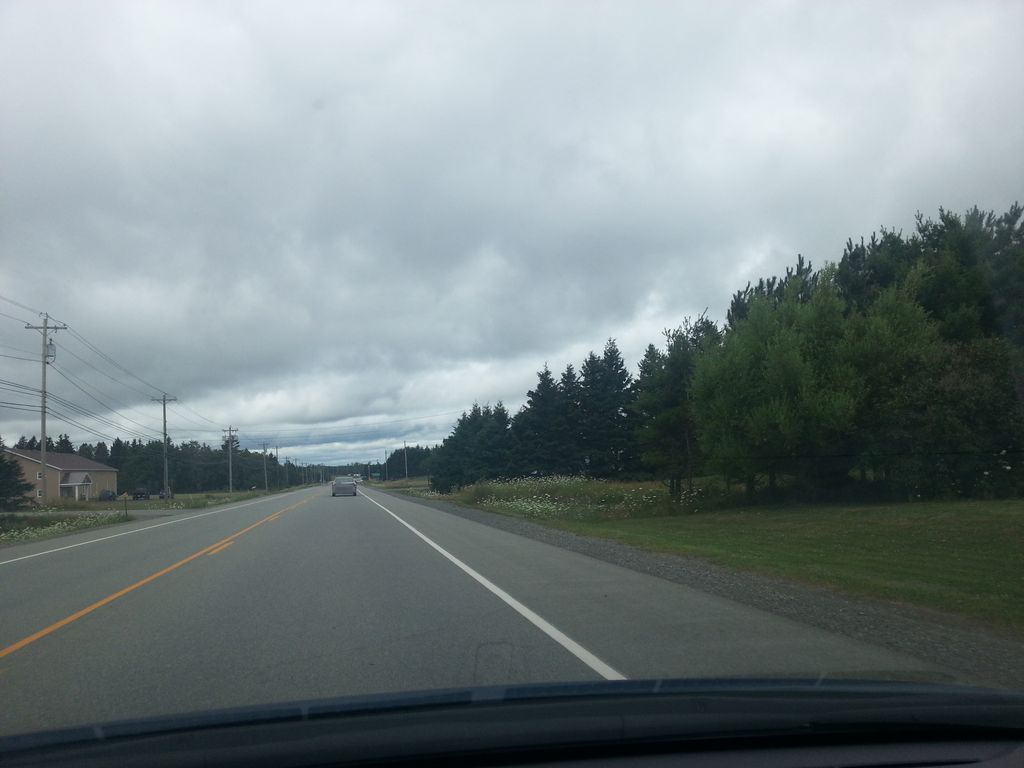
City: charlottetown